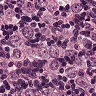
Metastatic tissue present: yes